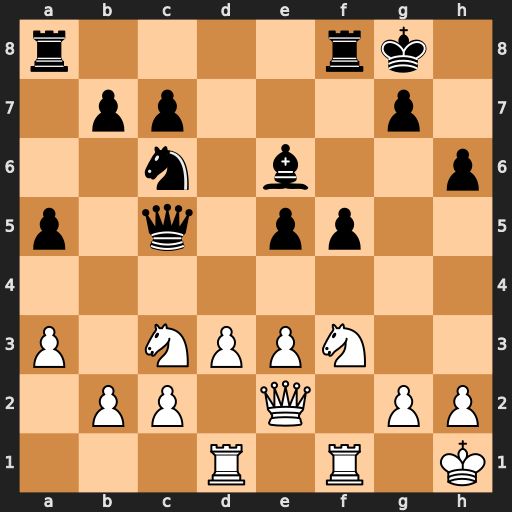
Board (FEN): r4rk1/1pp3p1/2n1b2p/p1q1pp2/8/P1NPPN2/1PP1Q1PP/3R1R1K
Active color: w
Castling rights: -
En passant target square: -
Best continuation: d4 Qc4 d5 Qxe2 Nxe2